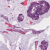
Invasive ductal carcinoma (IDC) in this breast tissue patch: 1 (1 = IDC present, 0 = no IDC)